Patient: sex M, age 65
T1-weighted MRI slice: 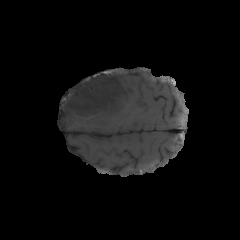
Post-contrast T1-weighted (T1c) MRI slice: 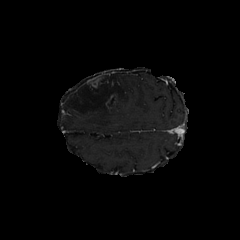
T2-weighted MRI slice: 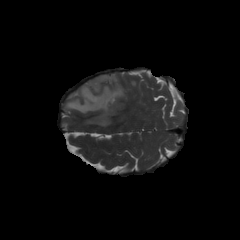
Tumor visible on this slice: yes
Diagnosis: Glioblastoma, IDH-wildtype
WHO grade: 4